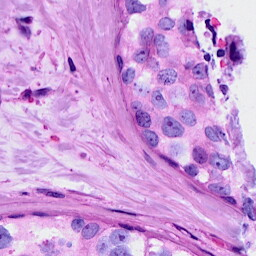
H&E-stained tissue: Breast